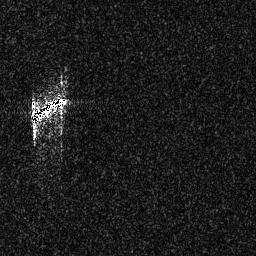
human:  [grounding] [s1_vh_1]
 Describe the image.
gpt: In the satellite image, there is  <ref>1 medium ship </ref> <box>[[10, 36, 26, 49, 0]]</box> located at left.